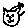
Label: cat